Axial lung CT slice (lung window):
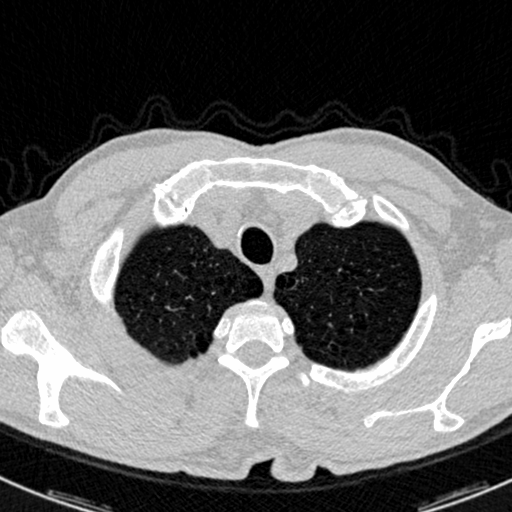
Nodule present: no